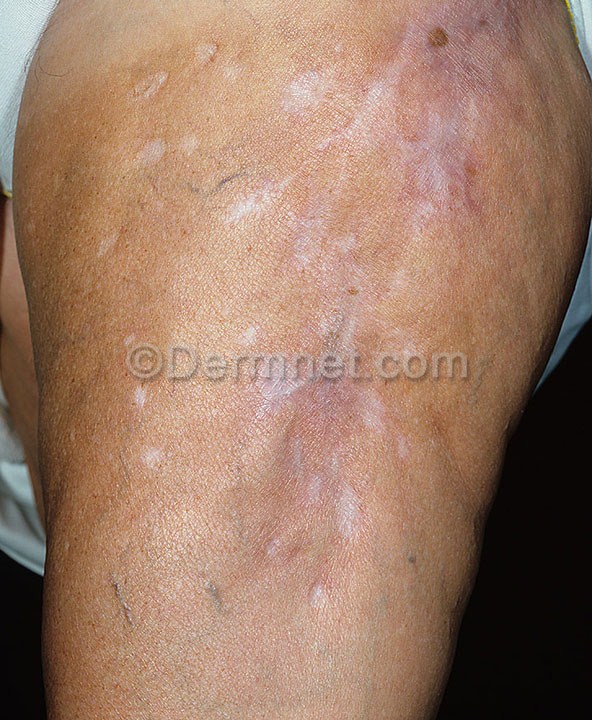
Disease: Eczema Photos